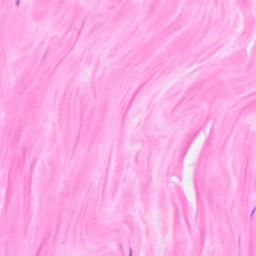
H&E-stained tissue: Breast